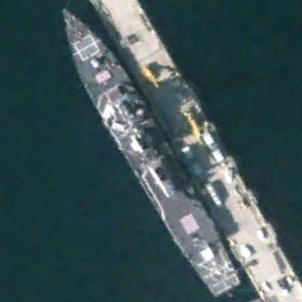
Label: destroyer